Question: I've read through the ggplot2 docs website and other question but I couldn't find a solution. I'm trying to visualize some data for varying age groups. I have sort of managed to do it but it does not look like I would intend it to.
Here is the code for my plot
'''
p <- ggplot(suggestion, aes(interaction(Age,variable), value, color = Age, fill = factor(variable), group = Age))
p + geom_bar(stat = "identity")+
facet_grid(.~Age)![The facetting separates the age variables][1]
'''
My ultimate goal is to created a stack bar graph, which is why I used the fill, but it does not put the TDX values in its corresponding Age group and Year. (Sometimes TDX values == DX values, but I want to visualize when they don't)

Here's the 'dput(suggestion)'
'''
structure(list(Age = structure(c(1L, 2L, 3L, 4L, 5L, 6L, 7L,
1L, 2L, 3L, 4L, 5L, 6L, 7L, 1L, 2L, 3L, 4L, 5L, 6L, 7L, 1L, 2L,
3L, 4L, 5L, 6L, 7L, 1L, 2L, 3L, 4L, 5L, 6L, 7L, 1L, 2L, 3L, 4L,
5L, 6L, 7L, 1L, 2L, 3L, 4L, 5L, 6L, 7L, 1L, 2L, 3L, 4L, 5L, 6L,
7L), .Label = c("0-2", "3-9", "10-19", "20-39", "40-59", "60-64",
"65+", "UNSP", "(all)"), class = "factor"), variable = structure(c(1L,
1L, 1L, 1L, 1L, 1L, 1L, 2L, 2L, 2L, 2L, 2L, 2L, 2L, 3L, 3L, 3L,
3L, 3L, 3L, 3L, 4L, 4L, 4L, 4L, 4L, 4L, 4L, 5L, 5L, 5L, 5L, 5L,
5L, 5L, 6L, 6L, 6L, 6L, 6L, 6L, 6L, 7L, 7L, 7L, 7L, 7L, 7L, 7L,
8L, 8L, 8L, 8L, 8L, 8L, 8L), .Label = c("Year.10.DX", "Year.11.DX",
"Year.12.DX", "Year.13.DX", "Year.10.TDX", "Year.11.TDX", "Year.12.TDX",
"Year.13.TDX"), class = "factor"), value = c(26.8648932910636,
30.487741796656, 31.9938838749782, 62.8189679326958, 72.8480838120064,
69.3044125928752, 36.9789457527416, 21.808001825378, 24.1073451428435,
40.3305134762935, 70.4486116545885, 68.8342676191755, 63.9227718107745,
34.6086468618636, 8.84033719571875, 13.2807072303835, 28.4781516422802,
55.<PHONE>, 59.7230544500003, 67.9448927372699, 37.7293286937066,
6.9507024051526, 17.4393054963572, 33.1485743479821, 61.<PHONE>,
58.6845873573852, 48.0073013177248, 28.4455801248562, 26.8648932910636,
19.8044453272475, 23.0189084635948, 53.7037832071889, 60.6516550126422,
58.1573725886767, 27.0791868812255, 21.808001825378, 19.8146296425633,
35.0587750051557, 62.3308555053346, 59.3299998610862, 56.5341245769817,
27.7229319271878, 8.84033719571875, 13.2807072303835, 22.4081606349585,
48.0252683906252, 52.7560684009579, 65.2890977685045, 32.4142337849399,
6.9507024051526, 15.2833655677215, 24.5268503180754, 52.536784326675,
51.4100599515986, 40.9609231655724, 18.1306673637441)), row.names = c(NA,
-56L), .Names = c("Age", "variable", "value"), class = "data.frame")
'''
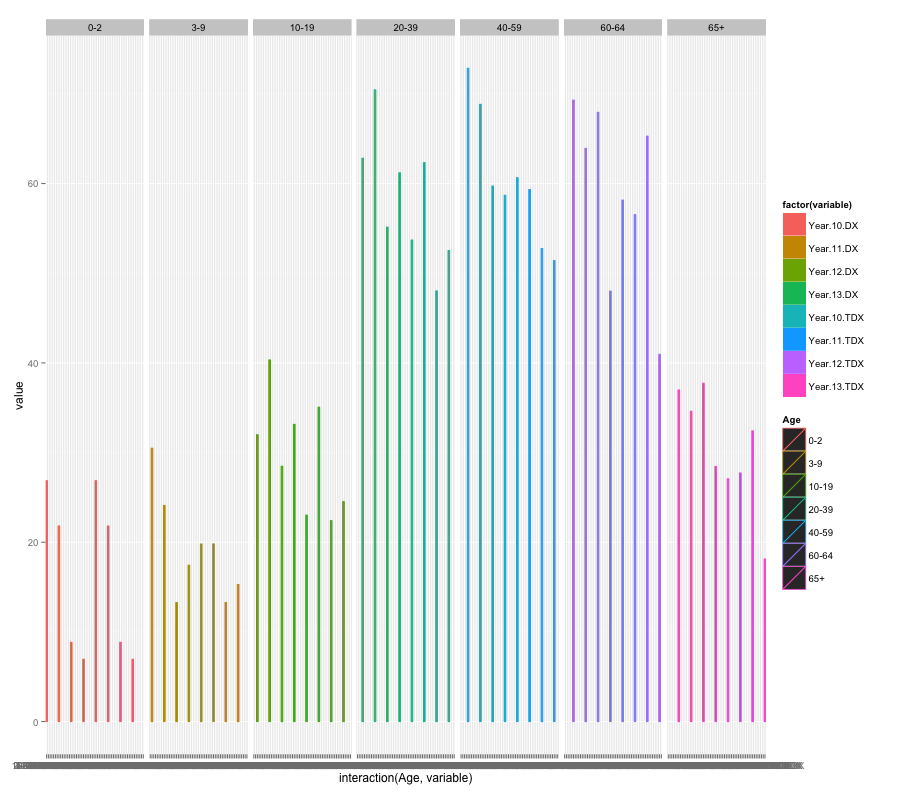
Answer: It's unclear what you need but perhaps this.
'''
ggplot(a,aes(x=variable,y=value,fill=Age)) + geom_bar(stat='identity')
+facet_wrap(~Age)
'''

If you want to visualize separately the TDX and the DX entries, we'll need to change the dataframe a bit.
'''
> head(a)
Age variable value
1 0-2 Year.10.DX 26.86489
2 3-9 Year.10.DX 30.48774
3 10-19 Year.10.DX 31.99388
4 20-39 Year.10.DX 62.81897
5 40-59 Year.10.DX 72.84808
6 60-64 Year.10.DX 69.30441
'''
The column of interest 'variable' is a combination of year and of TDX/DX value. We'll use the 'tidyr' package to separate this into two columns.
'''
library(tidyr)
library(dplyr)
tidy_a<- a %>% separate(variable, into = c( 'nothing',"year",'label'), sep = "\.")
'''
This actually splits the 'levels' of column 'variable' into three components, since we split on '.' and the character '.' appears twice in each entry.
'''
> head(tidy_a)
Age nothing year label value
1 0-2 Year 10 DX 26.86489
2 3-9 Year 10 DX 30.48774
3 10-19 Year 10 DX 31.99388
4 20-39 Year 10 DX 62.81897
5 40-59 Year 10 DX 72.84808
6 60-64 Year 10 DX 69.30441
'''
So the column 'nothing' is rather useless, just a necessary result of using 'separate' and separating on '.'. Now this will allow us to visualize TDX/DX separately.
'''
ggplot(tidy_a,aes(x=year,y=value,fill=label)) + geom_bar(stat='identity') + facet_wrap(~Age)
'''